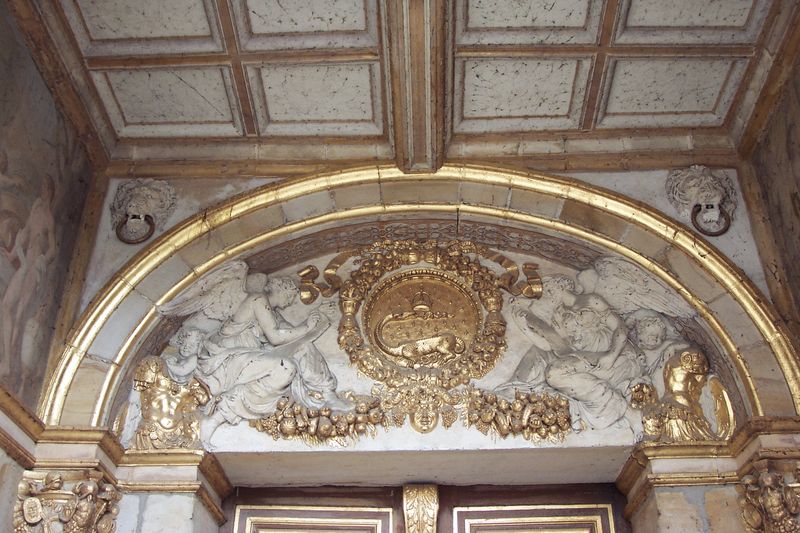
Titel: Schloss Fontainebleau unter Franz I.
Künstler: Gilles Le Breton
Standort: Fontainebleau, Schloss (EU - F)
Schlagwörter: sitzen, marmor, tür, kirche, gold, gotik, krone, engel, relief, bogen, figuren, ornamente, ring, tor, vergoldet, kranz, portal, wappen, kassettendecke, löwe, drache